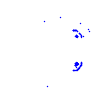
Particle: electron